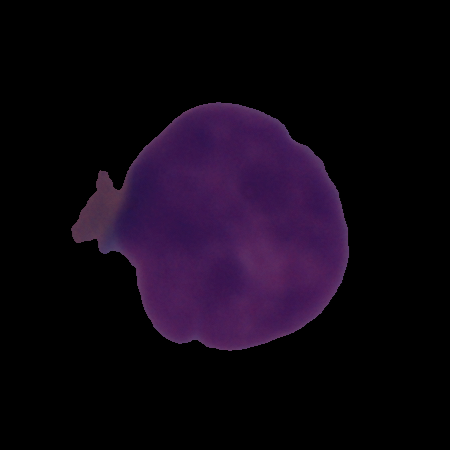
Label: cancer